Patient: sex M, age 43
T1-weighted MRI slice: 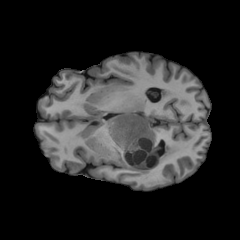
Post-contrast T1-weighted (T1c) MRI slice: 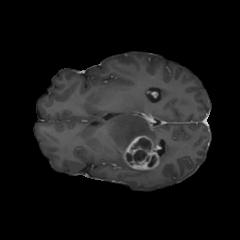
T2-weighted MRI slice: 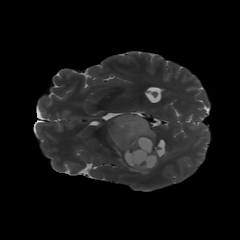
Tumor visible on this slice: yes
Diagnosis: Glioblastoma, IDH-wildtype
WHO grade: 4